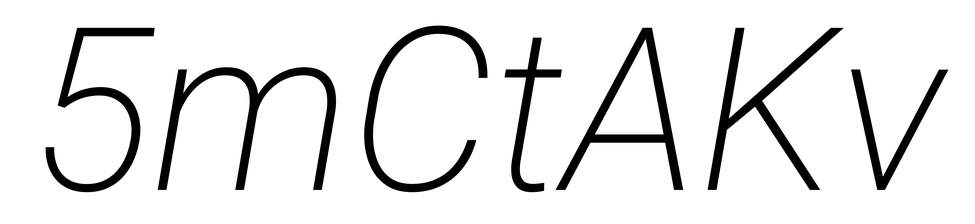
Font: Roboto-Italic_ExtraLight_Italic